Question: I've created a menu icon and included a 36x36, 48x48 and 72x72 in the ldpi, mdpi and hdpi drawable folders. It looks fine on all devices except honeycomb tablets, where it seems like the padding around the Android icons are bigger than on my custom icon. I've included a screenshot (see how much bigger my 'Resume Reading' icon is than the android 'Back' and 'My Library' icons are). How do I make my icon look like this?

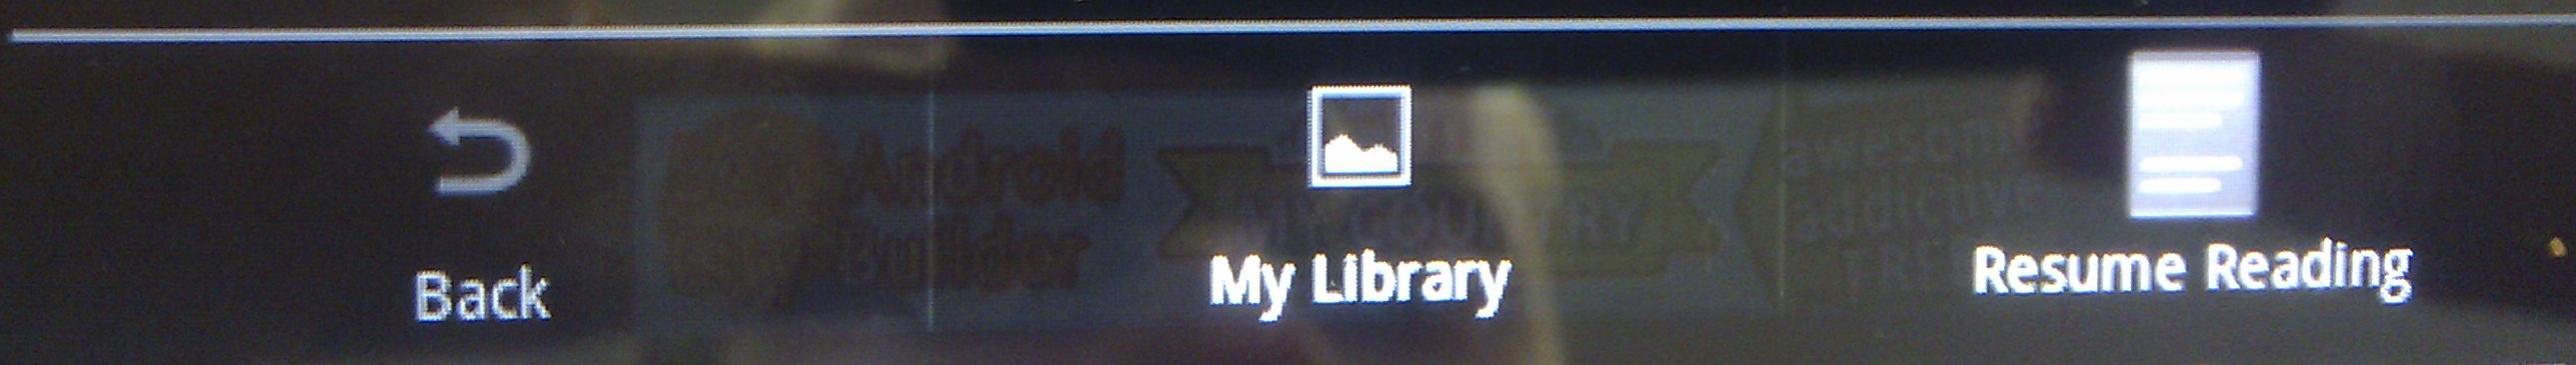
Answer: I think I found the problem. When using the Android resource icon's on a tablet, I think it changes the padding in order for the icon to be used in the action bar. So when displaying them in a pop up menu at the bottom they are appearing much smaller than they should be. The solution is to copy the android resources into our own resource folder as it says to do here <URL>